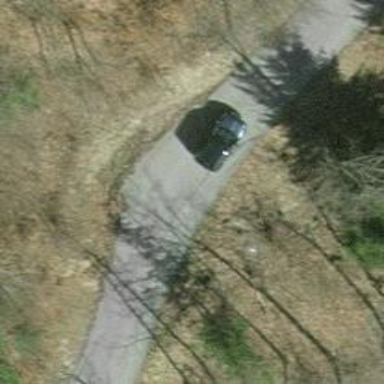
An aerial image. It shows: Passing place on the road.